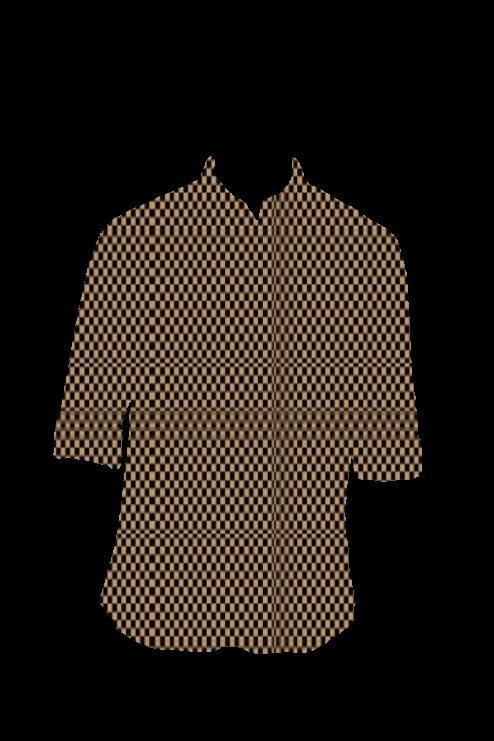
golden brown check shirt